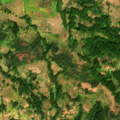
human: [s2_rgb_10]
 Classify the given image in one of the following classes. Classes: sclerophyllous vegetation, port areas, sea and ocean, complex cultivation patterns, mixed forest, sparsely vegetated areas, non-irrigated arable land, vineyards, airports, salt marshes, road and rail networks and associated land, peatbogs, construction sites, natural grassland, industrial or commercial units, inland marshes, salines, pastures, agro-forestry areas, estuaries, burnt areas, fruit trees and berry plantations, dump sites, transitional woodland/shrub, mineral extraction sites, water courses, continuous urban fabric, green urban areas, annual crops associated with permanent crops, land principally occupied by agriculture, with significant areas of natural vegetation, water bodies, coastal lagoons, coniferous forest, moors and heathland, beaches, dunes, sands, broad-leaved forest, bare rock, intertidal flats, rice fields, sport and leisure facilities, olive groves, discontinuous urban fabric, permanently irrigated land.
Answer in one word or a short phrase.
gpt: land principally occupied by agriculture, with significant areas of natural vegetation, broad-leaved forest, coniferous forest, natural grassland, transitional woodland/shrub